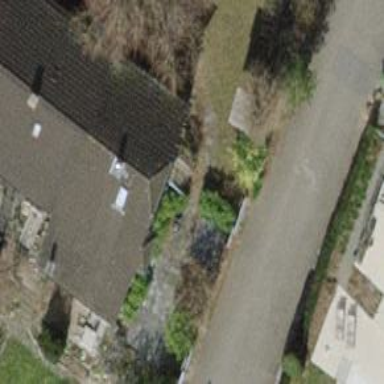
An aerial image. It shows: Semi-detached house.